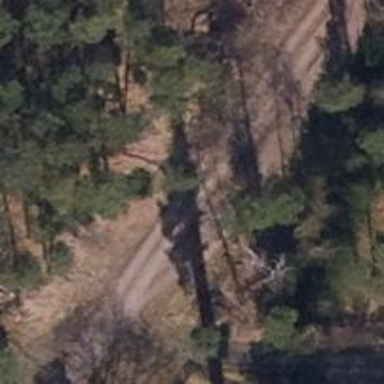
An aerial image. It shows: Track road with grade4 tracktype.